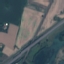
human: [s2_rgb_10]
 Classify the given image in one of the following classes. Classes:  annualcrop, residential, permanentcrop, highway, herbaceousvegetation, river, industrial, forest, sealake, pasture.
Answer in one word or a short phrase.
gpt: Highway